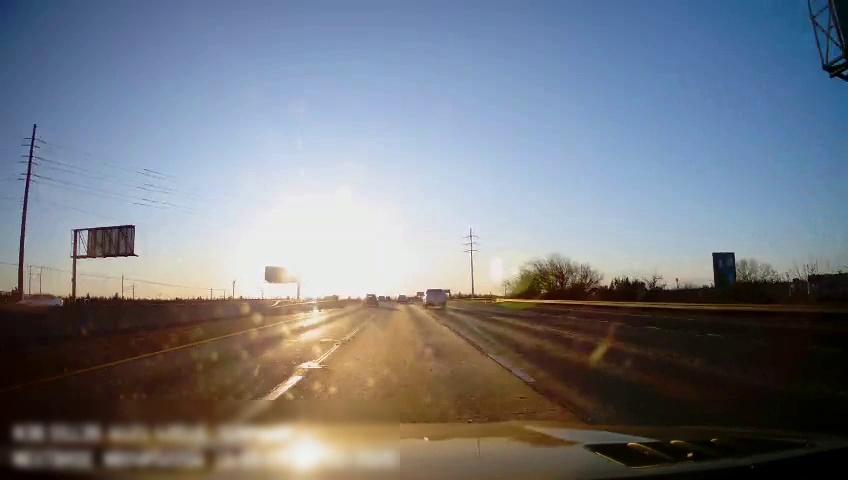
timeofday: Day
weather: Sunny
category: Drivable Space
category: Vehicles | Truck
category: Vehicles | Car
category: Vehicles | Car
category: Vehicles | Car
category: Lanes | Alternate Lane
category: Lanes | Alternate Lane
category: Lanes | Current Lane
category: Lanes | Current Lane
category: Lanes | Alternate Lane
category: Traffic | Signs
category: Traffic | Signs
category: Traffic | Signs
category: Traffic | Signs